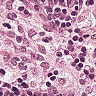
Metastatic tissue present: no